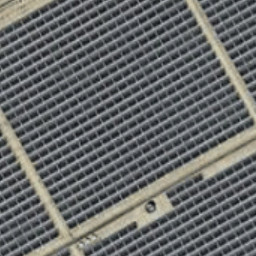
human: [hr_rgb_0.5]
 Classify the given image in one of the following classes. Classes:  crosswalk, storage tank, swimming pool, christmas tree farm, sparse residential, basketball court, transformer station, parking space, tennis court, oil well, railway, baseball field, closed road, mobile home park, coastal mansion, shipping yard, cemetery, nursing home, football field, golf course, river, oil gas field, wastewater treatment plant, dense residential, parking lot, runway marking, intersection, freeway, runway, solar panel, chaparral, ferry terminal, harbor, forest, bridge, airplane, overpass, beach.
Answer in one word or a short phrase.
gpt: solar panel